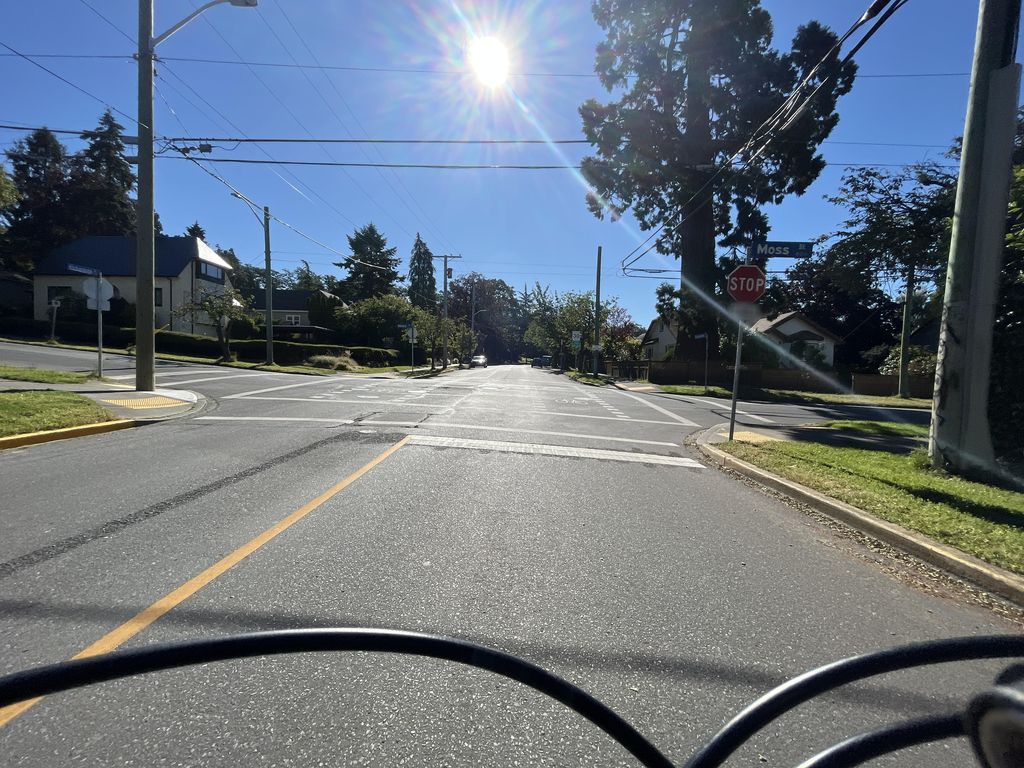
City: victoria